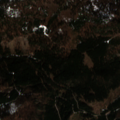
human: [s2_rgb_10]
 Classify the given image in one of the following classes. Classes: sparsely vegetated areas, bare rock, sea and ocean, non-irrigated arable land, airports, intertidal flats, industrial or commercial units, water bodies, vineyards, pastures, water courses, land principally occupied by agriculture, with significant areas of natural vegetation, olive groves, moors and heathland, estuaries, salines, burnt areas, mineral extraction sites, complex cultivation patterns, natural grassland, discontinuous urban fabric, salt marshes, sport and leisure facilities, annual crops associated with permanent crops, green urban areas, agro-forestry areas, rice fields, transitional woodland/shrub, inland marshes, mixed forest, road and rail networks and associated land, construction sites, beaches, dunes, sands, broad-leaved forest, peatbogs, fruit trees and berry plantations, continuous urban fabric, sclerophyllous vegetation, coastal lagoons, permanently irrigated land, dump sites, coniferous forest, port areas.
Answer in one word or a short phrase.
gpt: coniferous forest, mixed forest